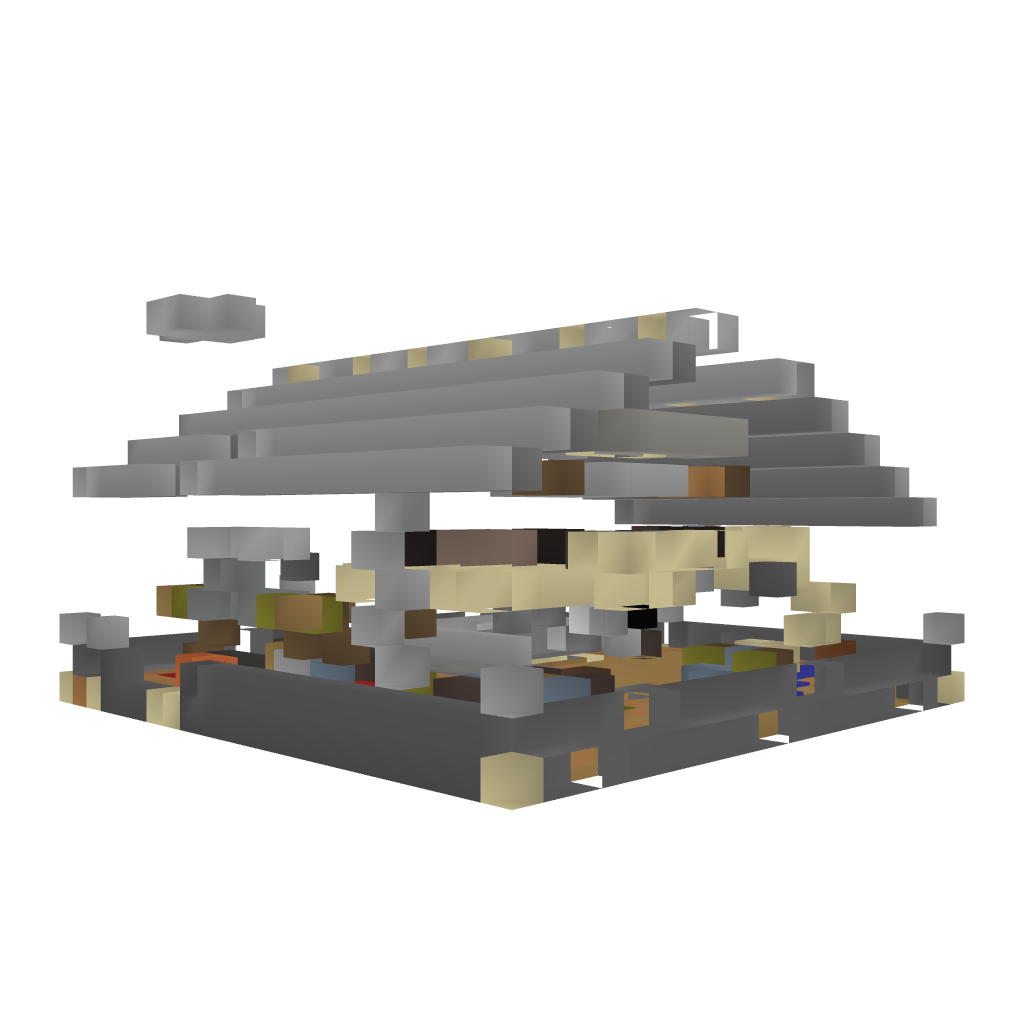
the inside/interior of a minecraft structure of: Modern house whit a fireplace